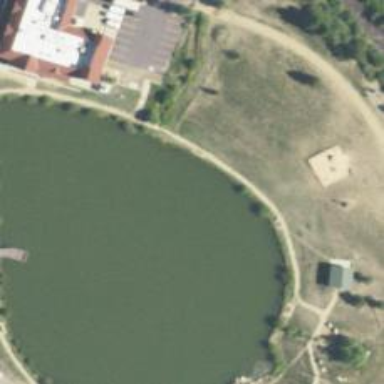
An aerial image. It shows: Peaceful pond surrounded by nature.